Question: Has anyone solved this error message when a user is in the login flow? I tried to toggle my default privacy settings in DevCenter -> Permissions.
I am using the deprecated method in order to both get read and right permissions at the same time. I have other apps successfully using this method.
'''
- (void)openSession
{
[FBSession openActiveSessionWithPermissions:[[NSArray alloc] initWithObjects:@"email",@"publish_actions",@"user_birthday", nil] allowLoginUI:YES completionHandler:^(FBSession *session, FBSessionState status, NSError *error) {
[self sessionStateChanged:session state:status error:error];
}];
}
'''

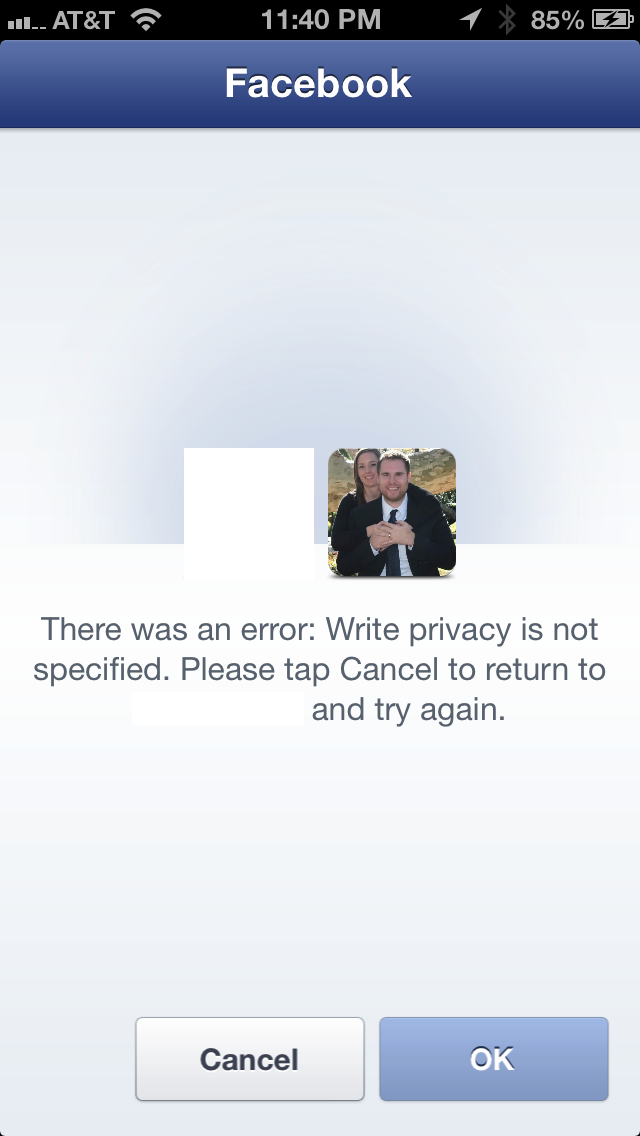
Answer: I've already replied to your bug report on our developer website(<URL>.
If you're entering the FacebookDisplayName in your .plist file, it will opt you in for read-write permissions split. What this means is that you can no longer request read/write permissions together(using our deprecated openActiveSessionWithPermissions call). This is not a breaking change but is by design.